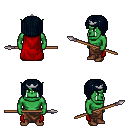
a pixel art fantasy rpg character, male body template, orc, green skin, red cape, robe skirt, raven pageboy hairstyle, silver tiara, brown shoes, spear, four views (front, back, left, right), 2x2 character sprite sheet, small pixel art, hard edges, no anti-aliasing